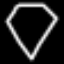
Label: diamond